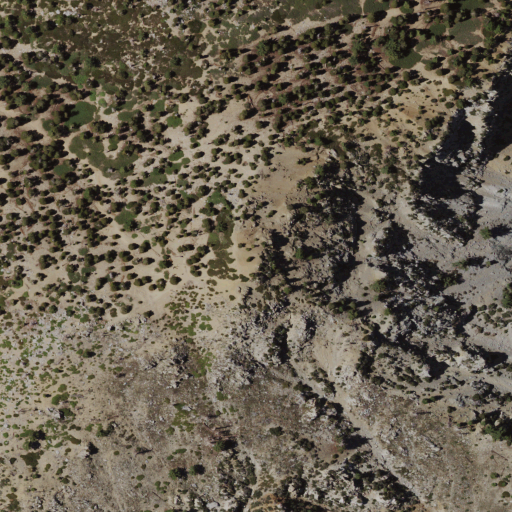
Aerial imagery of mountain in California named Cucamonga Peak containing shrub, evergreen forest, and mixed forest